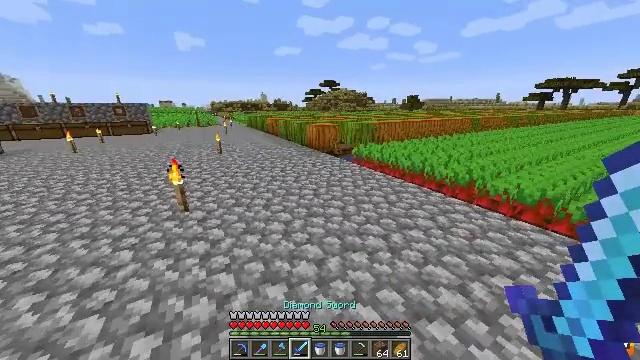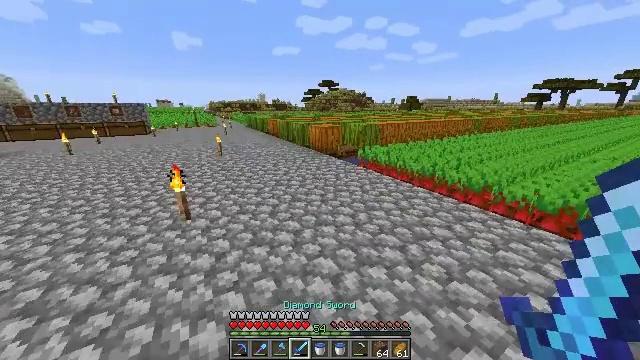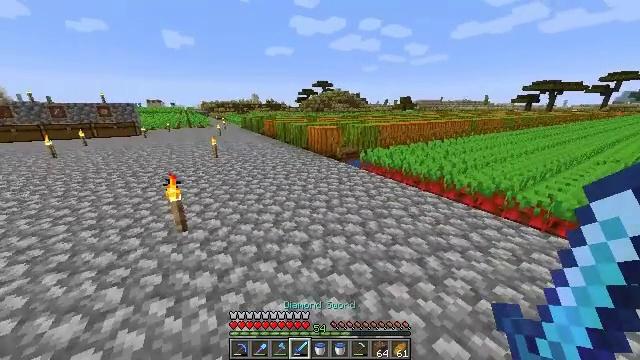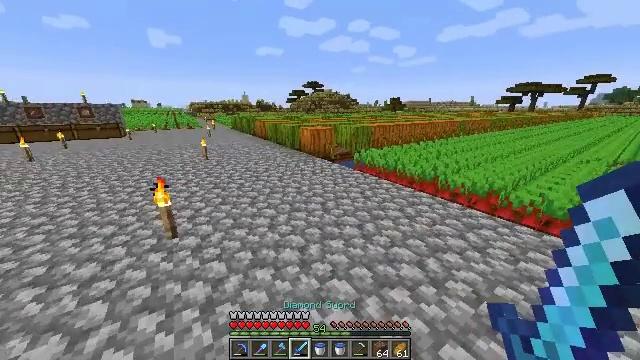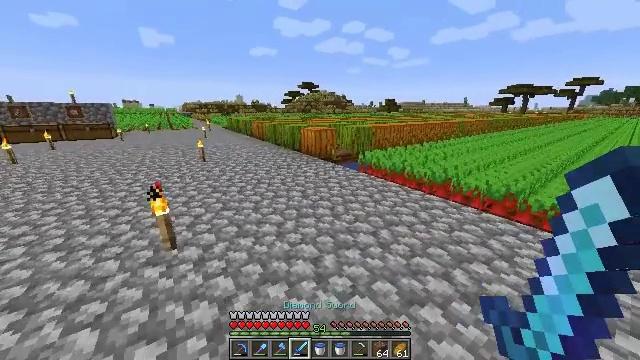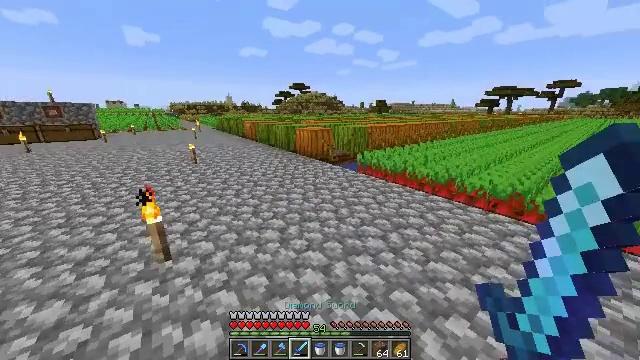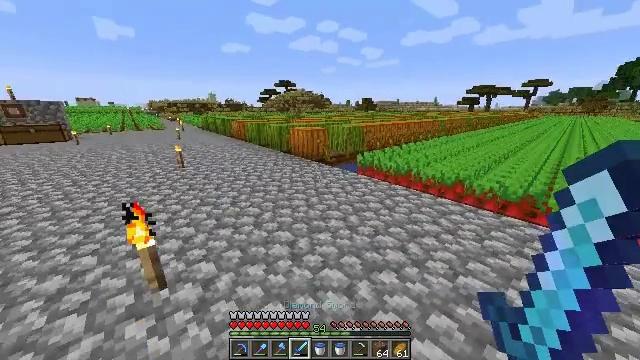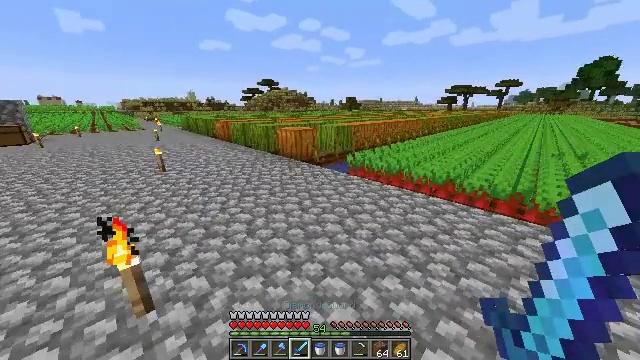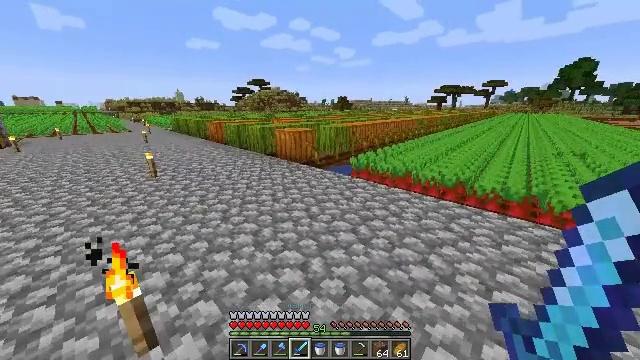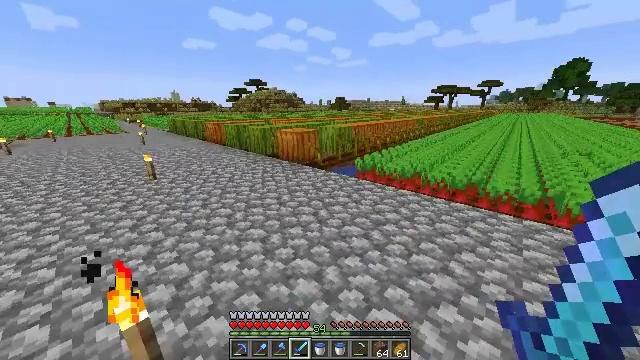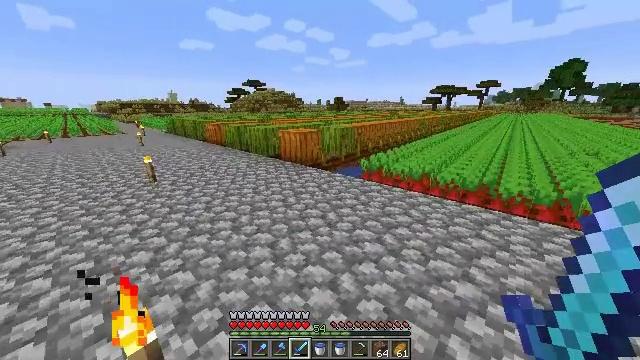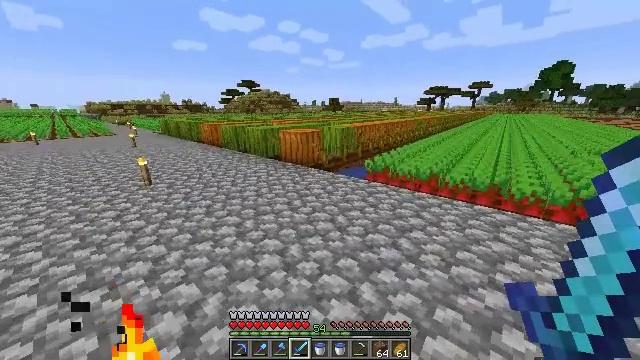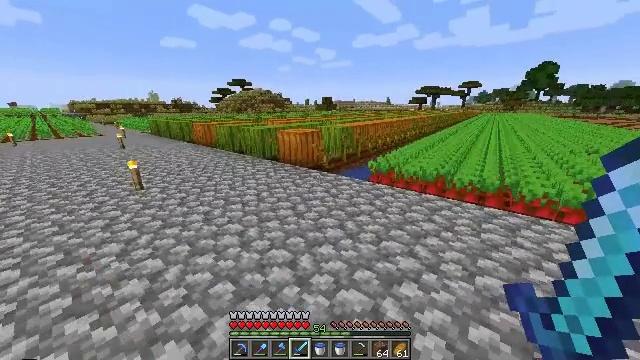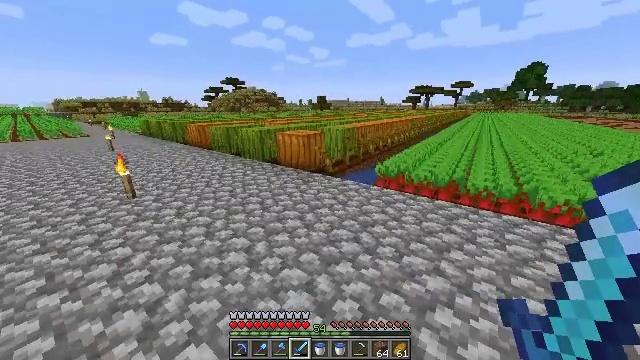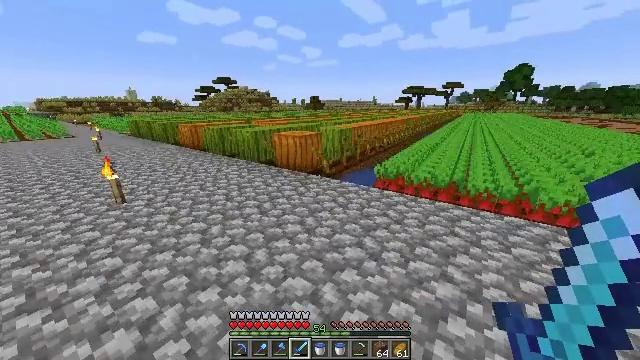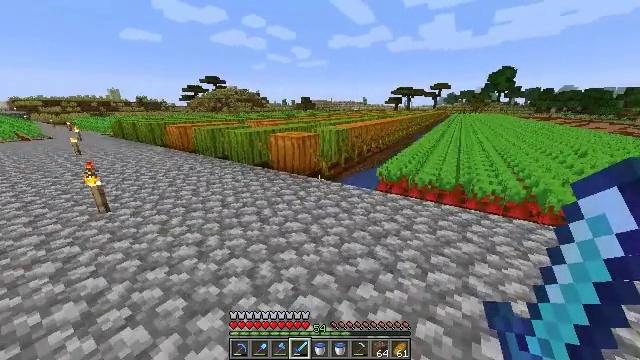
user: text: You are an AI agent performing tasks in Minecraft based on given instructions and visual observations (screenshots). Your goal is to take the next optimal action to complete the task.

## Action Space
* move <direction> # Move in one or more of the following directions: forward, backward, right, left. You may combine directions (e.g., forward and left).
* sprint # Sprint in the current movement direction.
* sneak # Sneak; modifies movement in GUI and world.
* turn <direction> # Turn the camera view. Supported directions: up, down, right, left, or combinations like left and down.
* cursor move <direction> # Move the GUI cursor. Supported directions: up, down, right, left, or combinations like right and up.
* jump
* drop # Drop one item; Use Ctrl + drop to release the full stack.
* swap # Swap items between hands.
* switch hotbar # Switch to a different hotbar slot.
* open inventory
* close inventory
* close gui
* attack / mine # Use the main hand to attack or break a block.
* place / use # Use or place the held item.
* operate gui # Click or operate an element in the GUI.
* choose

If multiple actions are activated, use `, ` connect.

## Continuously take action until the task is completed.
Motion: motion action
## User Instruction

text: Gather the pumpkin stem by mining.
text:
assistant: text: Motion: move forward and move left, sprint
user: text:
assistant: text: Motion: move forward and move left, sprint, turn right
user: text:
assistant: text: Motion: move forward and move left, sprint, turn right
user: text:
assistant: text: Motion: move forward and move left, sprint, turn right
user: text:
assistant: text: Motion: move forward and move left, sprint, turn right
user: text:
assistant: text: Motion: move forward and move left, sprint, turn right
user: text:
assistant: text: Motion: move forward and move left, sprint, turn right
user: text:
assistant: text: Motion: move forward and move left, sprint, turn right
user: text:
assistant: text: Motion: move forward and move left, sprint
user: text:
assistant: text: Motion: move forward and move left, sprint
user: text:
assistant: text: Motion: move forward and move left, sprint, turn right
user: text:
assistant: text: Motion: move forward and move left, sprint, turn right
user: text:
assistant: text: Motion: move forward and move left, sprint, turn right
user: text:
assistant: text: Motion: move forward and move left, turn right
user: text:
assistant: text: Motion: move forward and move left, turn right
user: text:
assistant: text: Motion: move forward and move left, turn right
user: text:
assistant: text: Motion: move forward and move left, turn right
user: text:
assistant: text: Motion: move forward and move left, turn right
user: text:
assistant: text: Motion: move forward and move left, turn right
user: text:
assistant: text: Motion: move forward and move left, turn right
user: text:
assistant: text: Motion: move forward and move left, turn right
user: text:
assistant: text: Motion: move forward and move left
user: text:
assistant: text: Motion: move forward and move left
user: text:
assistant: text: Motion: move forward and move left
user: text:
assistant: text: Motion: move left, turn left
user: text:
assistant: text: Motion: move left, turn left
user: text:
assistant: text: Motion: move left, turn left
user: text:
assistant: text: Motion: move forward and move left, turn left
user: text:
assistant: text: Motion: move forward and move left, turn left
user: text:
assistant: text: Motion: move forward and move left